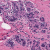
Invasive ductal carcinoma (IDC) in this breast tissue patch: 0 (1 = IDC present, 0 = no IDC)